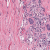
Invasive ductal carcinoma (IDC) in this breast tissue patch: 0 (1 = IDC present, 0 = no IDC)